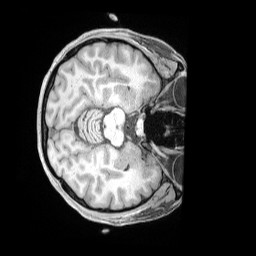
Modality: T1w
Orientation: axial
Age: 33
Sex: female
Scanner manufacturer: siemens
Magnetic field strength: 3 T
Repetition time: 2 s
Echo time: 0.00211 s